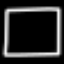
Label: square